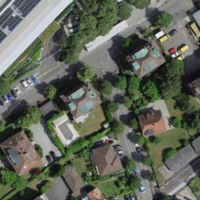
EUNIS habitat code: 53
Species observed at this site:
Prunus lusitanica